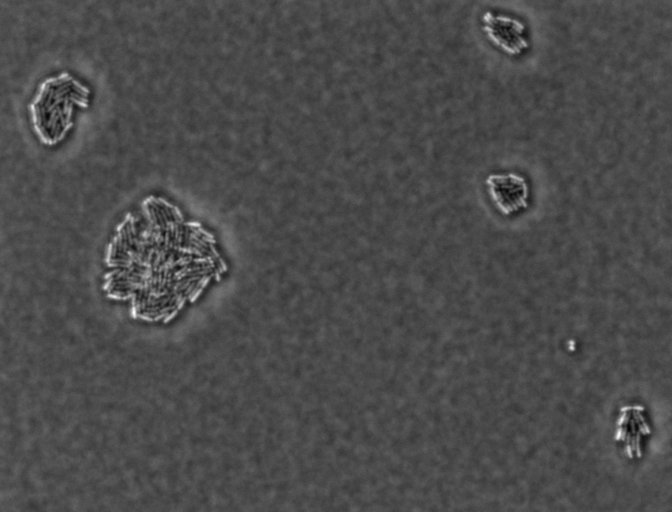
Salmonella enterica Enteritidis